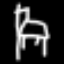
Label: chair